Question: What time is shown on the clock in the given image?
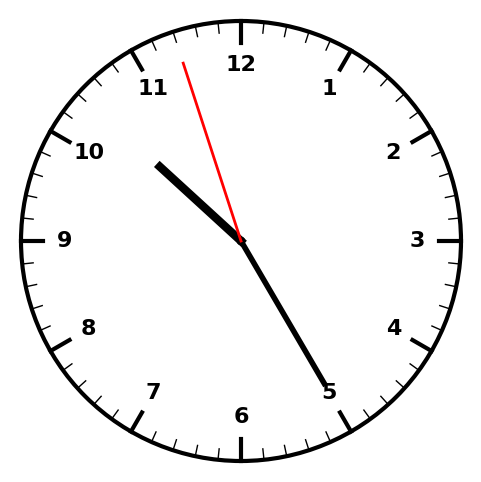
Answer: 10:24:57